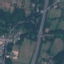
Land use / land cover: Highway